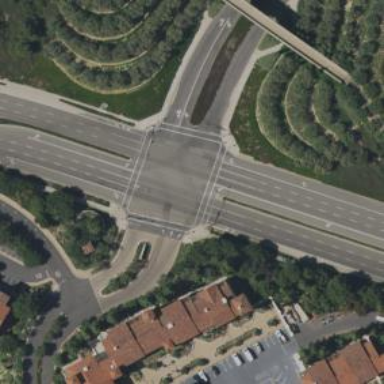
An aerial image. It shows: Zebra crossing on the road.